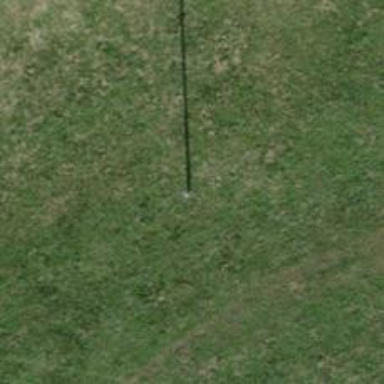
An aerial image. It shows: Power pole.